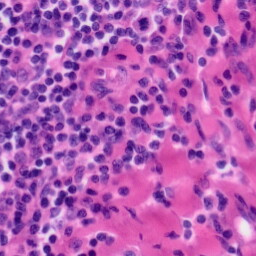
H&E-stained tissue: Tonsil